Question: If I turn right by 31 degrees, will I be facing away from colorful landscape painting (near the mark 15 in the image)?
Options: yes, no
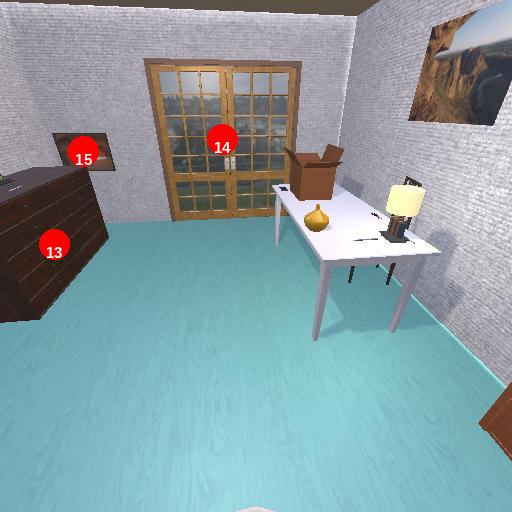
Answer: yes